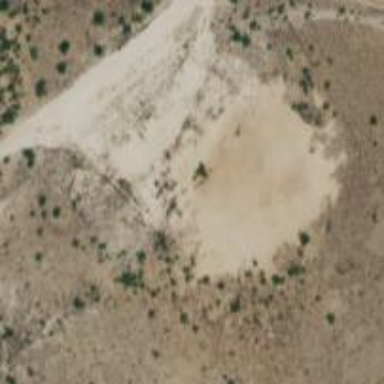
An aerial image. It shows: Natural area covered with sand.